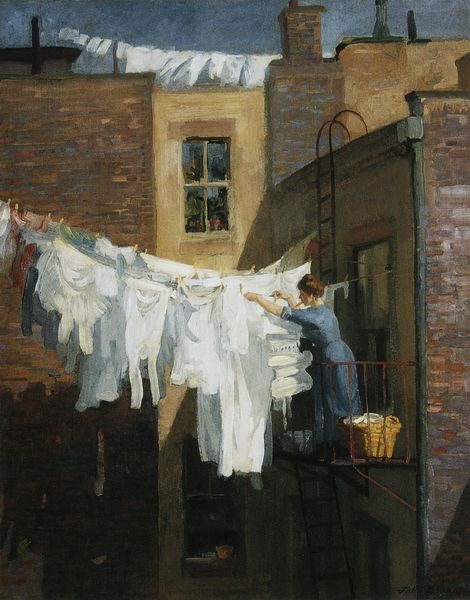
Titel: A Woman's Work
Künstler: John Sloan
Standort: Cleveland (Ohio)
Institution: The Cleveland Museum of Art
Schlagwörter: blau, dunkel, himmel, schatten, menschen, stadt, wäsche, fenster, frau, hell, kleid, licht, weiss, dach, dame, gebäude, haus, tuch, hemd, einsam, gitter, sonne, decke, traurig, kamin, kamine, balkon, trocknen, wäscheleine, leine, hemden, trocken, dächer, mauer, ziegel, kahl, hof, schlot, leiter, treppe, wetter, korb, metall, geländer, schlote, hinterhof, regenrinne, leben, mauern, regenrohr, aufhängen, flachdach, wäschekorb, nachbarschaft, waschtag, strohkorb, nachbarn, wäscheklammer, wäscheklammern, feuerleiter